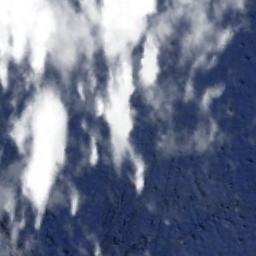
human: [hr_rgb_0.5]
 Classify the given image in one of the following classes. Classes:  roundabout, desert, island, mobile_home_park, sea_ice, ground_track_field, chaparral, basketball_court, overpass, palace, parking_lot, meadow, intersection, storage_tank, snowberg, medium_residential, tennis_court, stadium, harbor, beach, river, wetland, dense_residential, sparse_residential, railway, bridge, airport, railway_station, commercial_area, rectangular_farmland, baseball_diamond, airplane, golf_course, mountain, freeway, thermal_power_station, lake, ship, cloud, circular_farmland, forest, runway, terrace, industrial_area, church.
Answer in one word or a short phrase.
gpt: cloud